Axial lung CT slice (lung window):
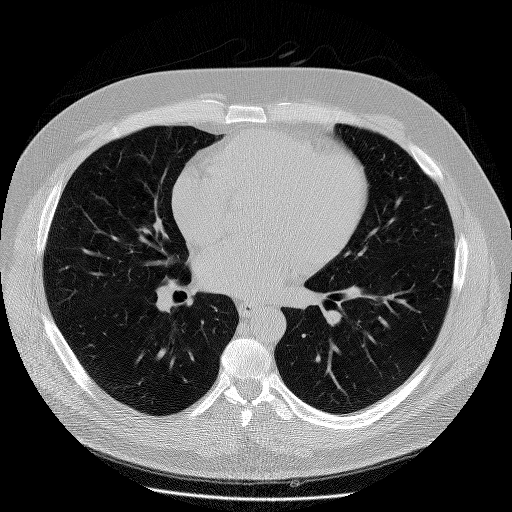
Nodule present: no